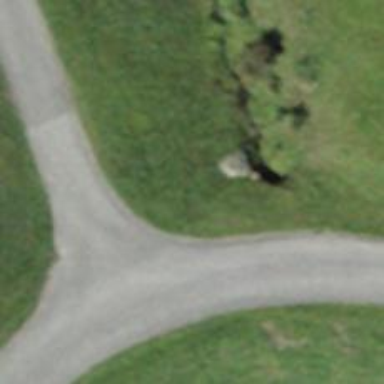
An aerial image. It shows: Guidepost providing information.